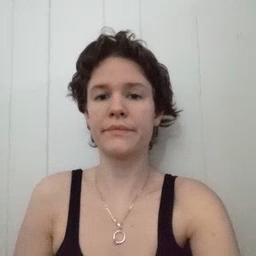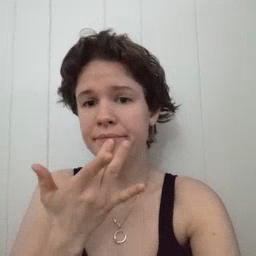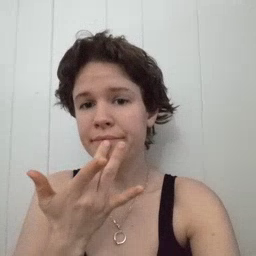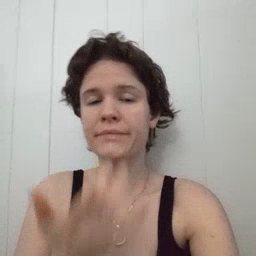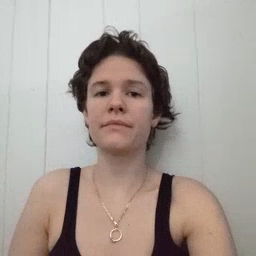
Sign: taste